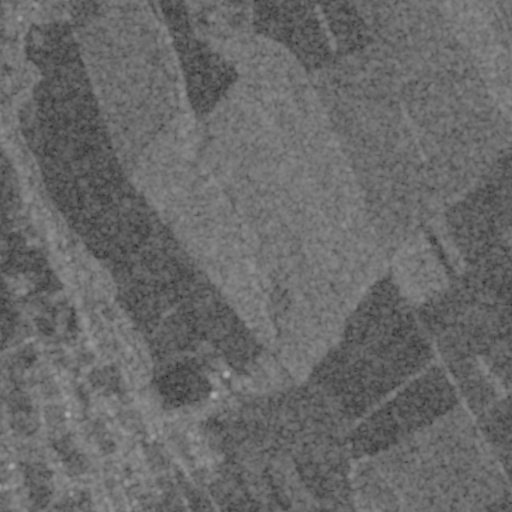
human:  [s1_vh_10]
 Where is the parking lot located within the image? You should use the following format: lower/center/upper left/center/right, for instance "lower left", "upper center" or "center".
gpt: The parking lot is located in the upper left of the image.
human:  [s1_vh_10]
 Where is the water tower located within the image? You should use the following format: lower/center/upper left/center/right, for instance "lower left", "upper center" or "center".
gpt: The water tower is located in the lower left of the image.
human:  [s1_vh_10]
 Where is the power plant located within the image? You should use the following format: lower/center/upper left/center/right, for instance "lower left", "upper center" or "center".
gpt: There is no power plant in the image.

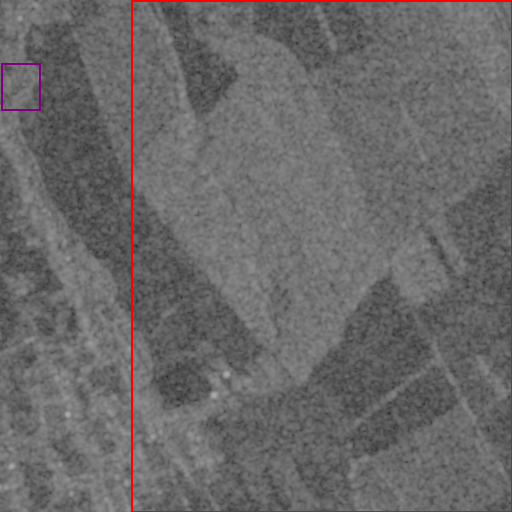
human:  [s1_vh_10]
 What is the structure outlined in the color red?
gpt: The structure outlined in red is a crop field.
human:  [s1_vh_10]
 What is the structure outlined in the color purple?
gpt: The structure outlined in purple is a park.
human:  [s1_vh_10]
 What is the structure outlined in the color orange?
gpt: There is no orange outline.